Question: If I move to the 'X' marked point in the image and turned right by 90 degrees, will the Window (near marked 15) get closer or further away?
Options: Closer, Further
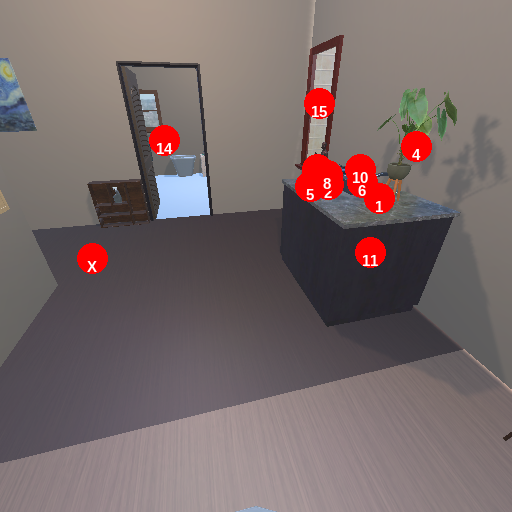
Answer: Closer